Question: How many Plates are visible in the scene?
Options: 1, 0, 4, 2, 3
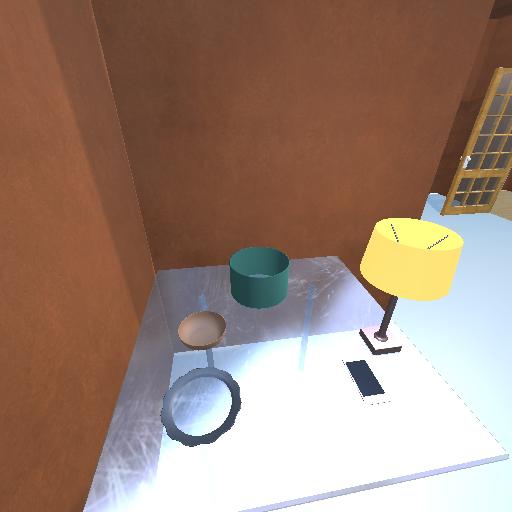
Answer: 1